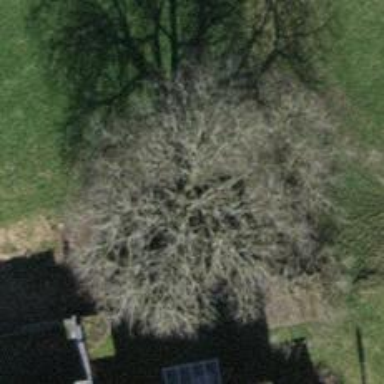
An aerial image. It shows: Single tag "natural: tree."